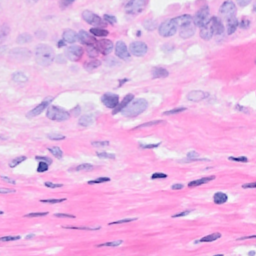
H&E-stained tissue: Breast